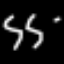
Label: squiggle